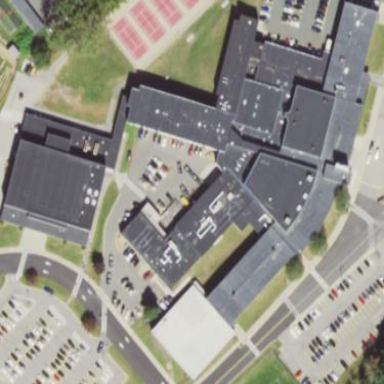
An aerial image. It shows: School building.